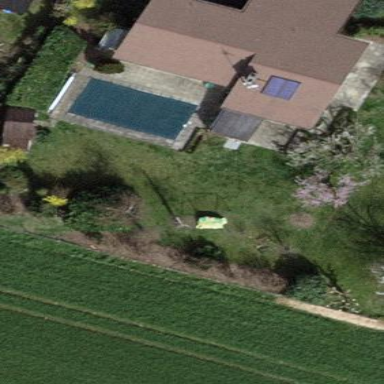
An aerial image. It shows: Garden enclosed by fence.